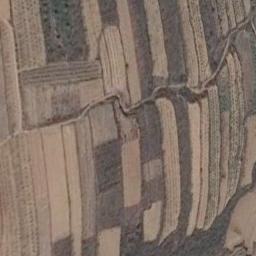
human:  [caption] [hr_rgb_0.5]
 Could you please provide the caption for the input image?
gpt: The terraces on the mountain are green, and the land at the bottom of the mountain is yellow .

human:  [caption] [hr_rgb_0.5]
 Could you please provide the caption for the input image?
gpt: A large layer of brown and green mixed terraces with several winding narrow paths .

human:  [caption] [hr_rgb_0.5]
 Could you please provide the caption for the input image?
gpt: There are lots of plants on the terrace .

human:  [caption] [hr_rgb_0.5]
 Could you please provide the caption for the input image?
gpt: There are bare and green terrace .

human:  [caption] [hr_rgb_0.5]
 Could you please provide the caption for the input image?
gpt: There are yellow and brown terraces arranged neatly .